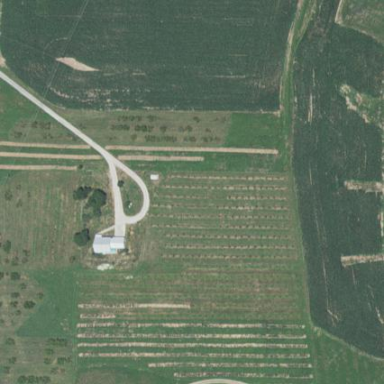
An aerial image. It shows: Plant nursery specializing in trees.